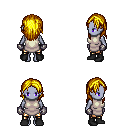
a pixel art fantasy rpg character, female body template, dark elf, purple skin, white tunic, gold greaves, blonde long hairstyle, metal gloves, black shoes, four views (front, back, left, right), 2x2 character sprite sheet, small pixel art, hard edges, no anti-aliasing